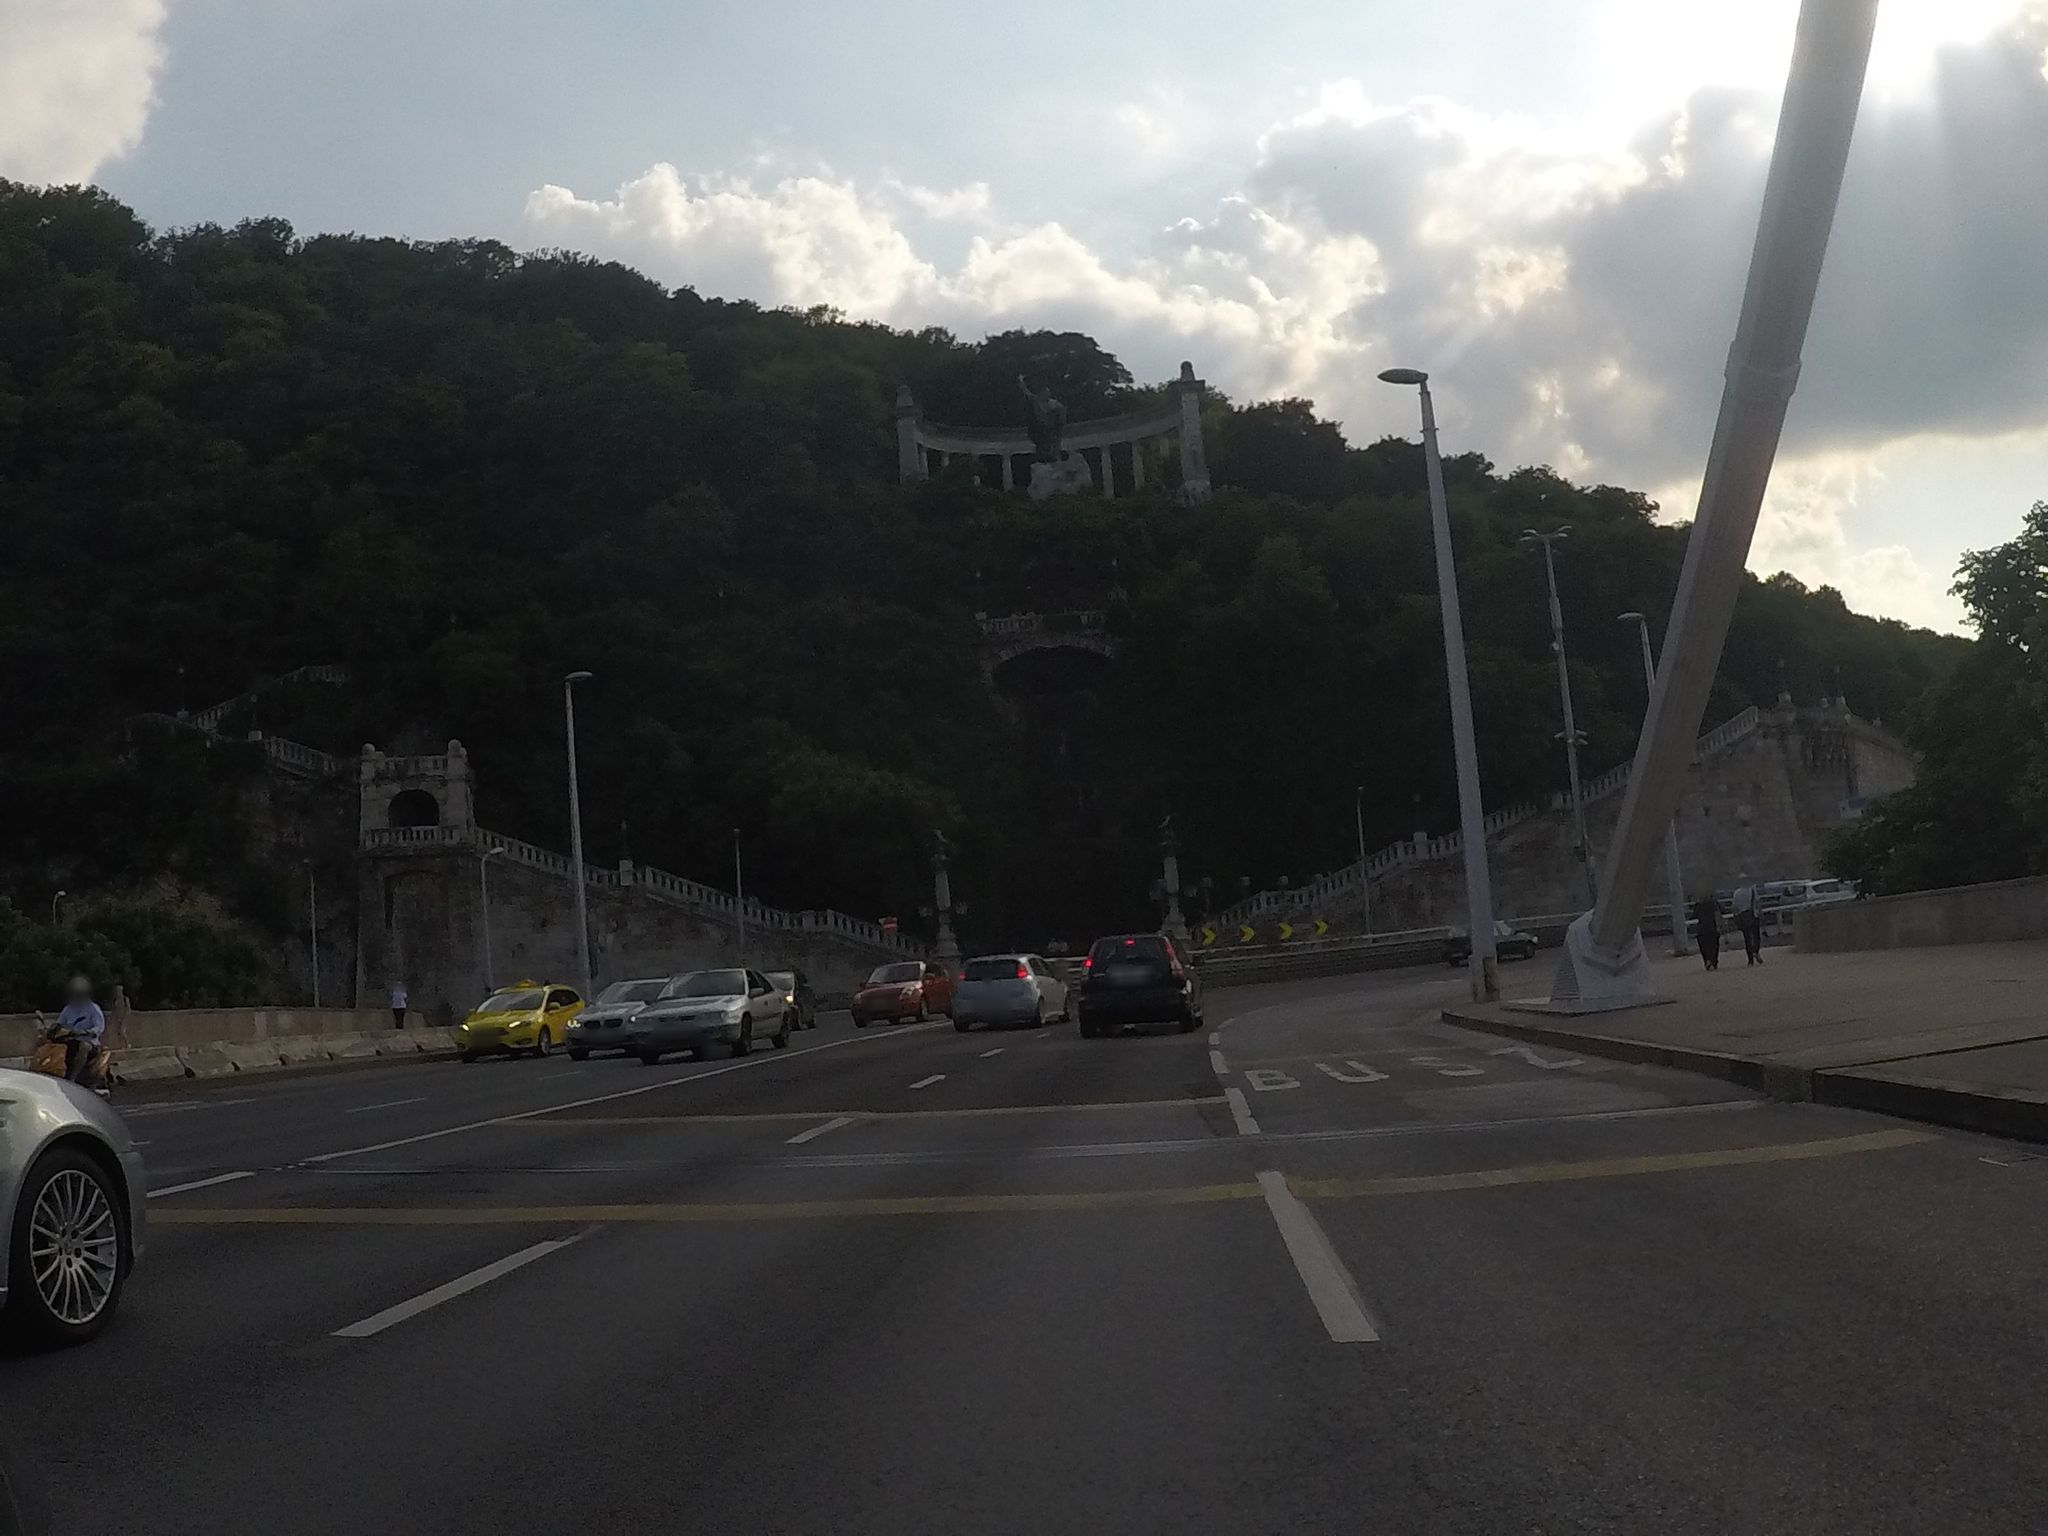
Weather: cloudy
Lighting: day
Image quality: good
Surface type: cycling surface
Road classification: secondary, primary_link
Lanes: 1
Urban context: urban centre
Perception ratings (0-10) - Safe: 2.05, Lively: 4.78, Beautiful: 6.41, Boring: 4.22, Depressing: 4.11, Wealthy: 0.95